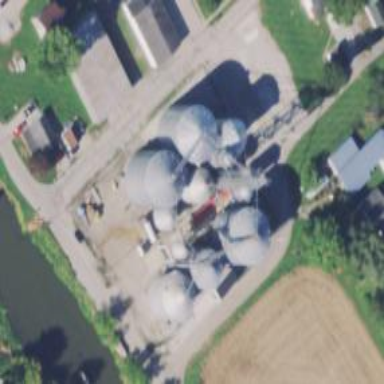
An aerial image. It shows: Silo.